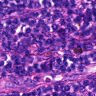
Metastatic tissue present: no